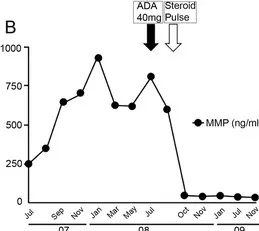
Changes in inflammation and disease activity:.
CRP & ESR.
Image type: pathology (giemsa)